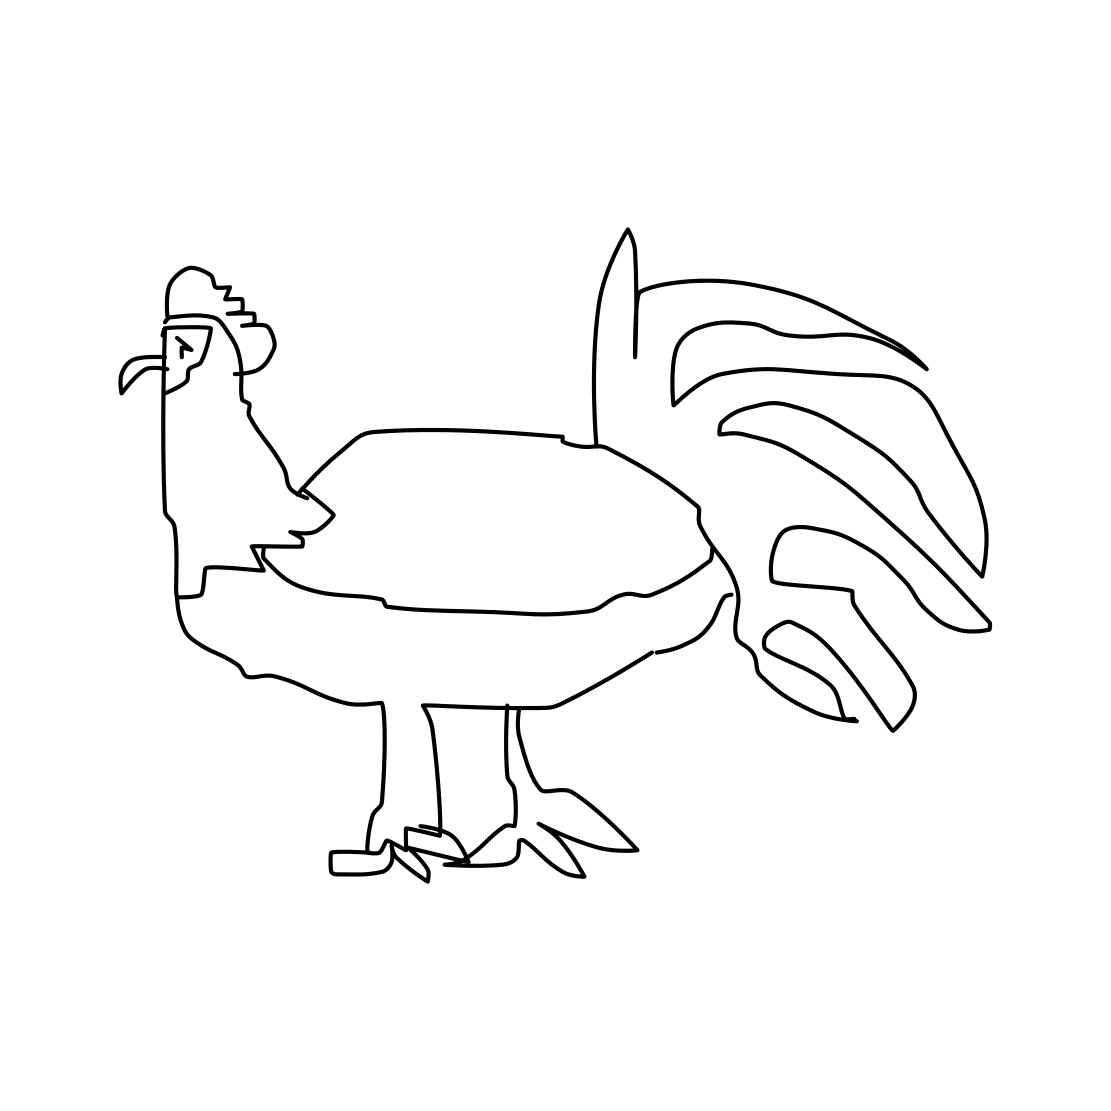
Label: rooster